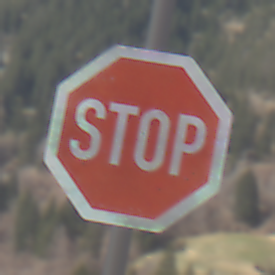
Verkehrszeichen: Stop
Umgebung: Outdoor, Nature
Tageszeit: MorningAfternoon
Wetter: PartlyCloudy
Licht: Natural
Jahreszeit: NotSpecified
Kontrast: HighContrast